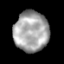
Tissue: lung
Cell type: Others
Senescence score: 0.215
Nuclear area (px): 1367
Mean DAPI intensity: 165.533